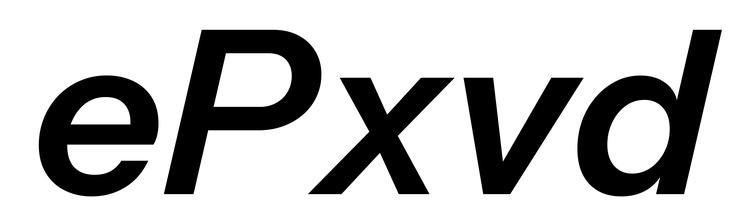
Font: InstrumentSans-Italic_SemiBold_Italic